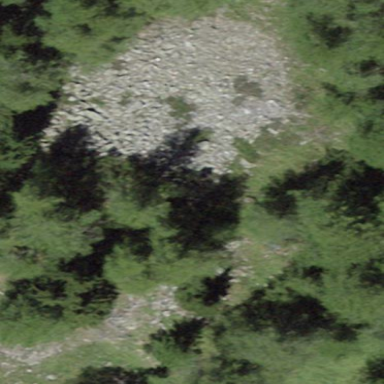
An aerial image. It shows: Natural scree.